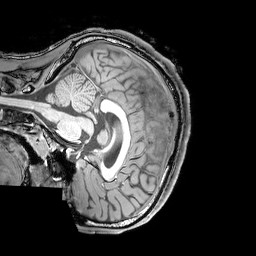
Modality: T1w
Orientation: sagittal
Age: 20
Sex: male
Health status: healthy
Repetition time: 0.081 s
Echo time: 0.037 s